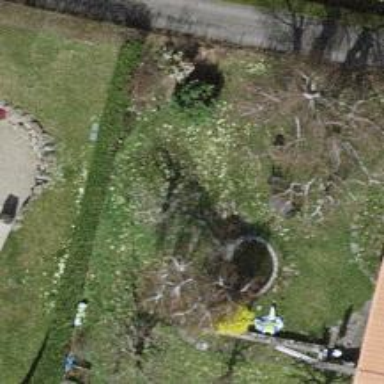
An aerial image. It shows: Deciduous broadleaved tree in garden.